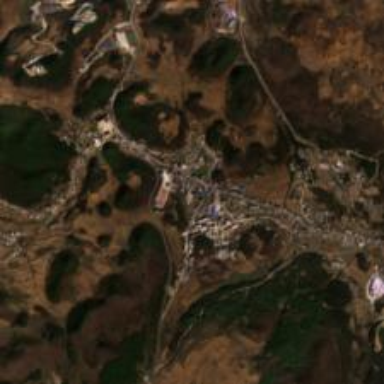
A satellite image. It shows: Ethnic township within town.